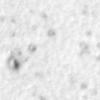
Label: no_change